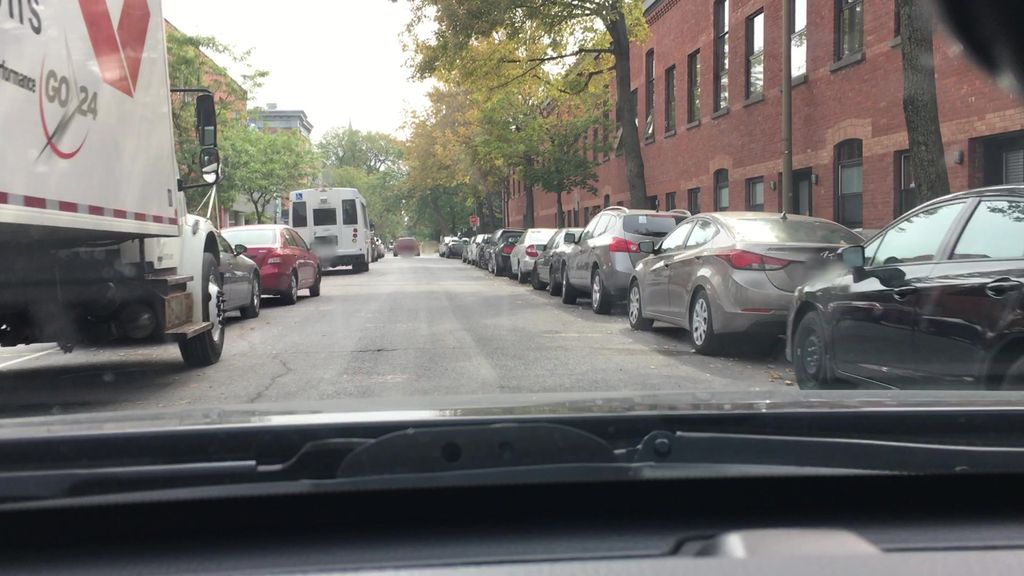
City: montreal